Aerial crown-view tile of a tropical tree (Barro Colorado Island, Panama), acquired 20241014:
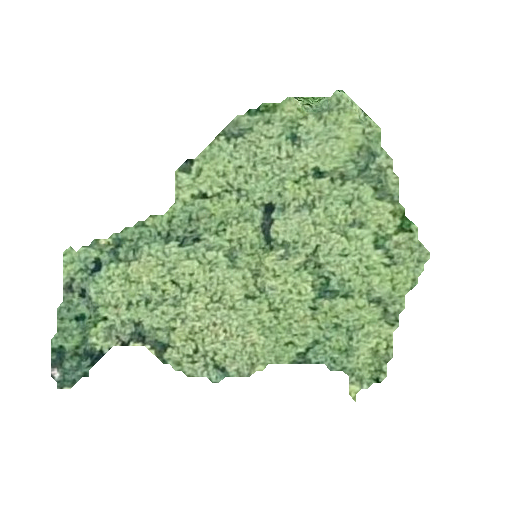
Species: Luehea seemannii
GBIF accepted scientific name: Luehea seemannii
Crown area: 112.559 m²